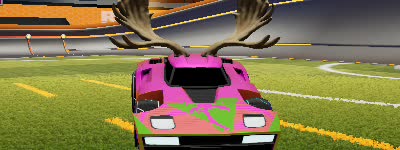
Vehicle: breakout